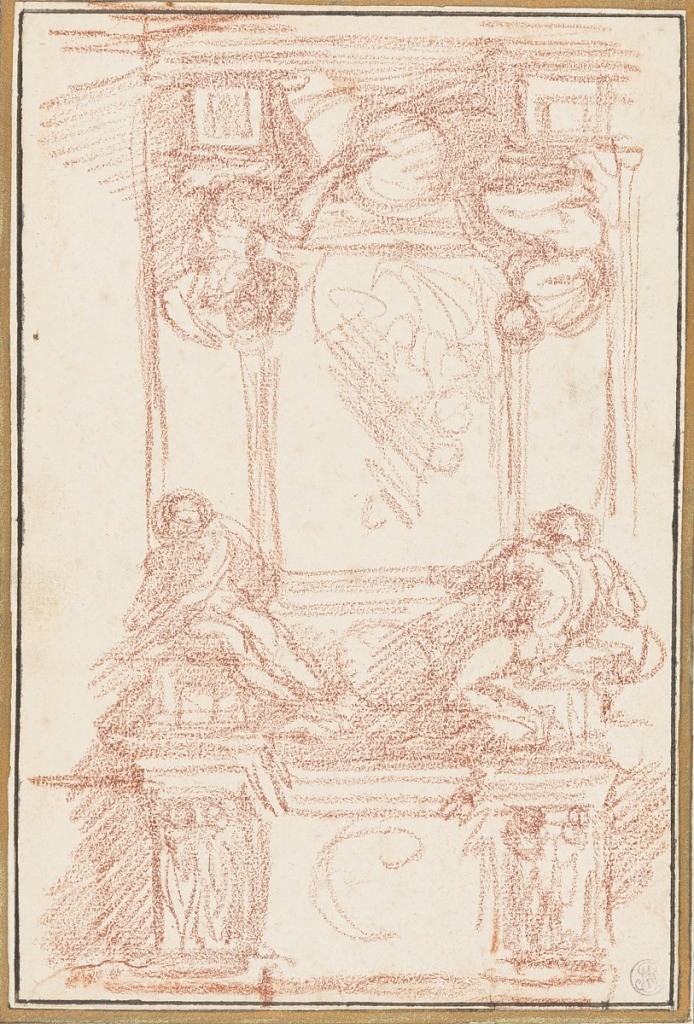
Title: Detail from Sistine Chapel ceiling
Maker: Jean-Robert Ango, French, active in Rome 1759 –1770, d. 1773
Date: ca. 1759–70
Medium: Red chalk on paper
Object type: Drawing
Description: Frame around God dividing water from earth, including ignudi and supporting statues. There is only a suggestion of the scene within the frame.